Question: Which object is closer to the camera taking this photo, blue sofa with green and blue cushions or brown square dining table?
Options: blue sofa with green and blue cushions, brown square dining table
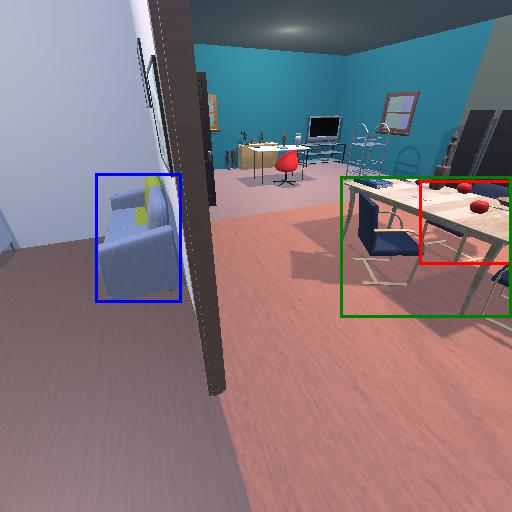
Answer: blue sofa with green and blue cushions